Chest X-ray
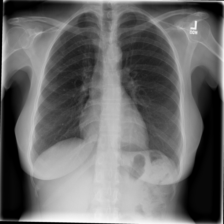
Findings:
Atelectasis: negative
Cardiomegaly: negative
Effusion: negative
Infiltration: negative
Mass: negative
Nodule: negative
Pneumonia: negative
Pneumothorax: negative
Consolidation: negative
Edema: negative
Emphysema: negative
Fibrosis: negative
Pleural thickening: negative
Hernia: negative